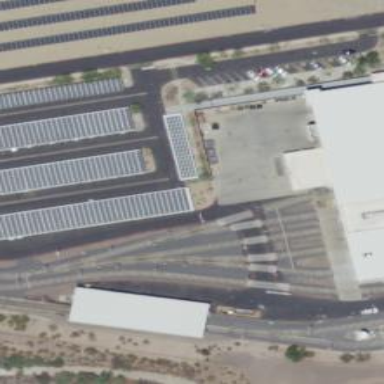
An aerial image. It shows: Light rail service yard with electrified contact lines.